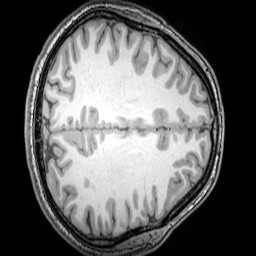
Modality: T1w
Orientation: axial
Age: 25
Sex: male
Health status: healthy
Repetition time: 0.081 s
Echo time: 0.037 s